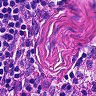
Metastatic tissue present: no